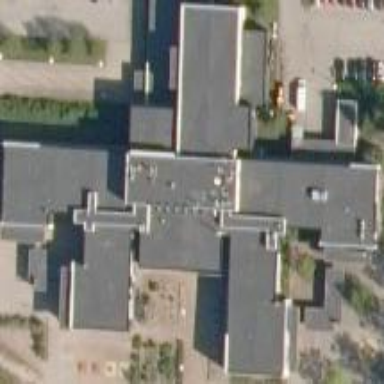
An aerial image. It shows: School building.